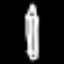
Label: pencil